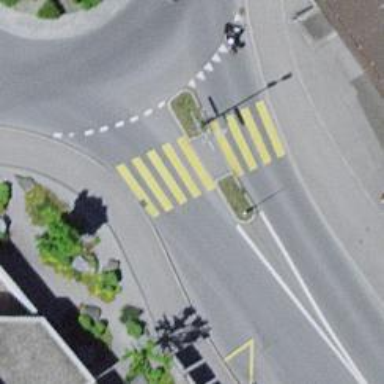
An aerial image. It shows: Uncontrolled zebra crossing with central island.